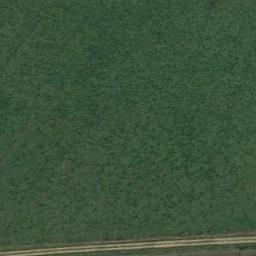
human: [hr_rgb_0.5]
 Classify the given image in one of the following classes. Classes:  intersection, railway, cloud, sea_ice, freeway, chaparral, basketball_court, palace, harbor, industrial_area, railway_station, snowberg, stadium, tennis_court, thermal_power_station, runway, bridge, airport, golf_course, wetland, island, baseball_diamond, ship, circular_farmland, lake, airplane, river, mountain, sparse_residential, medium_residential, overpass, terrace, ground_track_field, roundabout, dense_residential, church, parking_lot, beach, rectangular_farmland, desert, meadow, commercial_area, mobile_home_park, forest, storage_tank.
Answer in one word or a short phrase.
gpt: meadow